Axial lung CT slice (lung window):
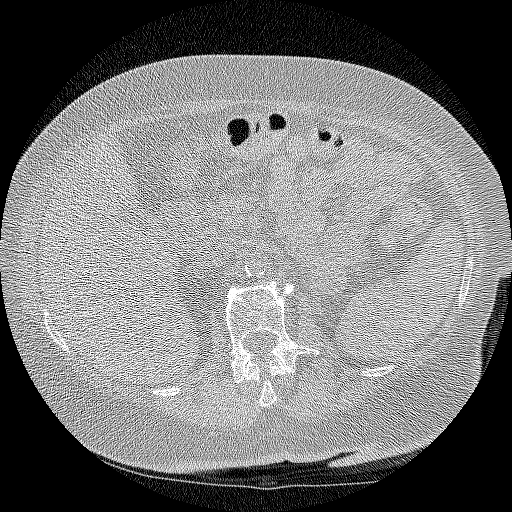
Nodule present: no